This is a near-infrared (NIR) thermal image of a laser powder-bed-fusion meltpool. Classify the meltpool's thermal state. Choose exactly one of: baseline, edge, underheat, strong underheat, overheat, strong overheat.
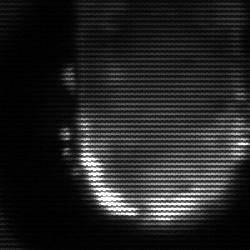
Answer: baseline